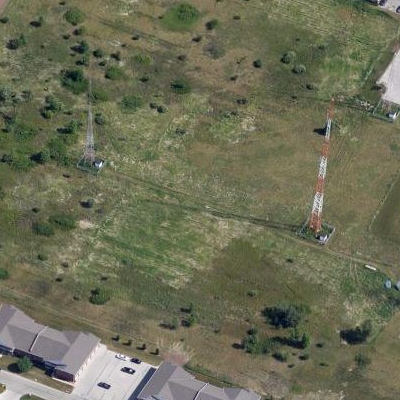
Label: aGrass